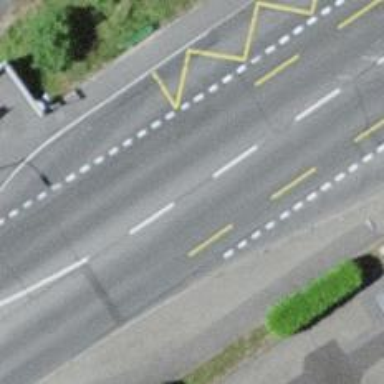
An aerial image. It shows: Bus stop for trolleybuses with designated stop position for public transport.